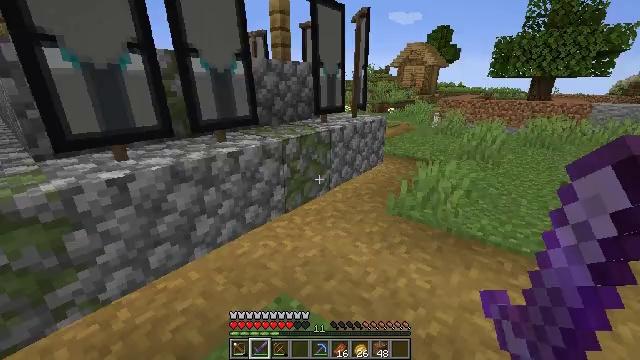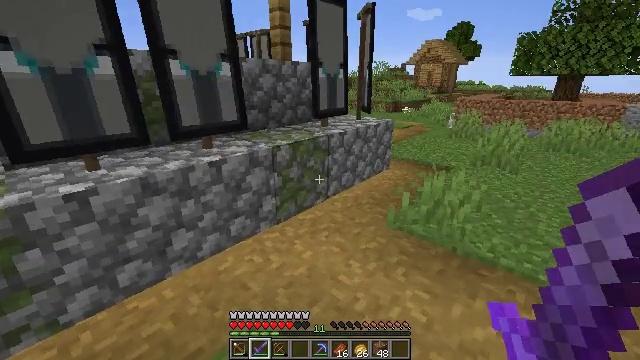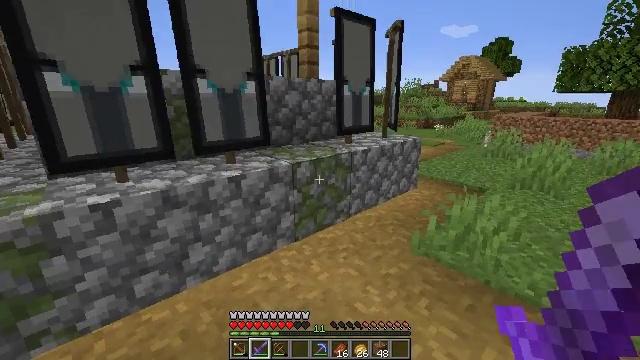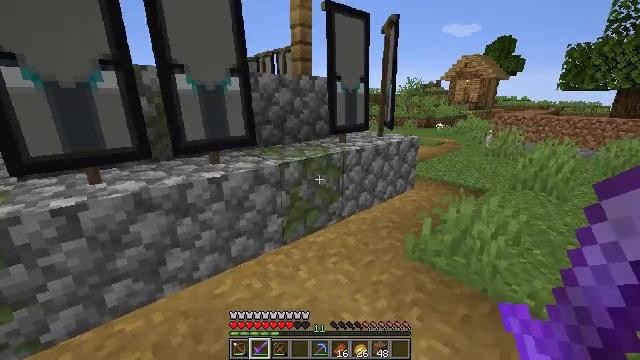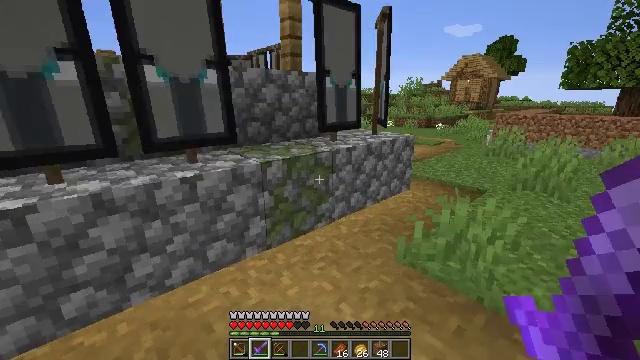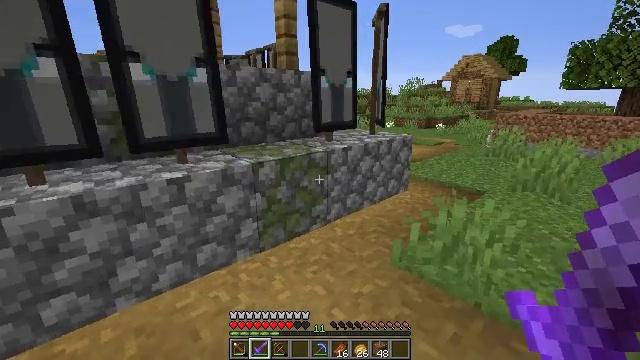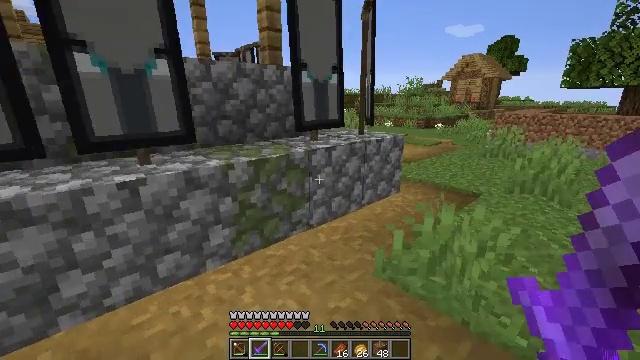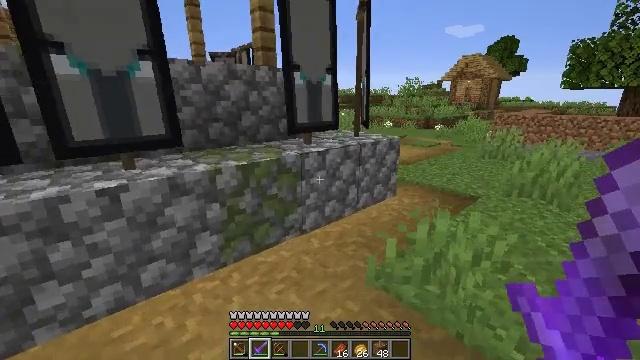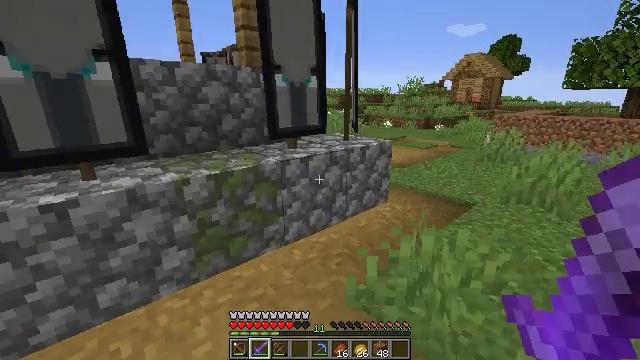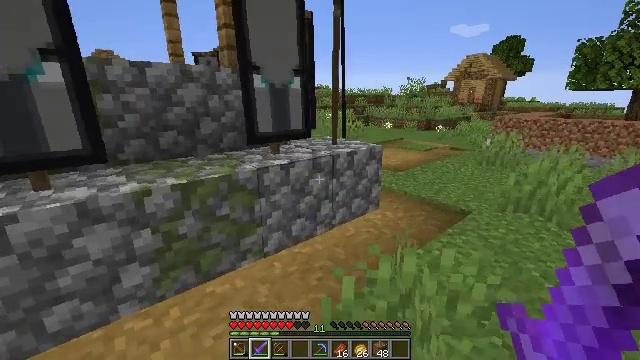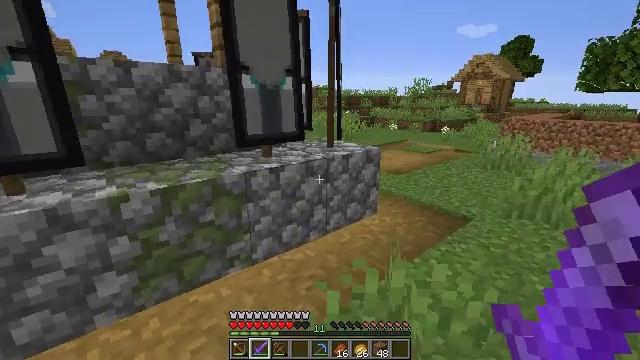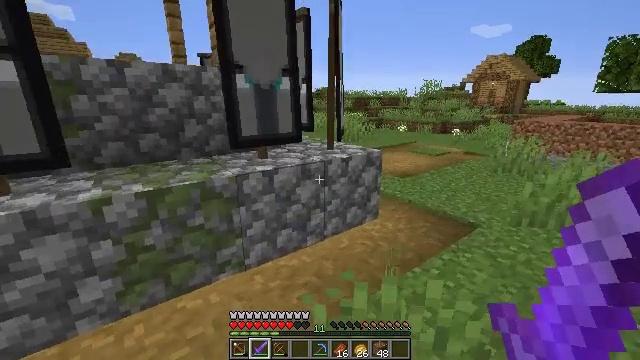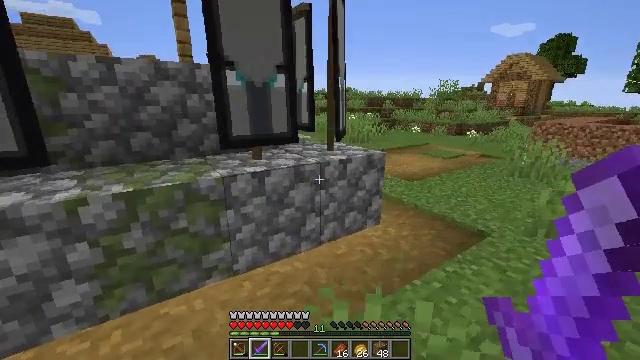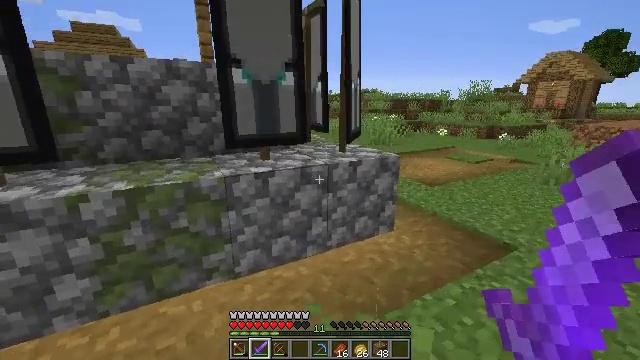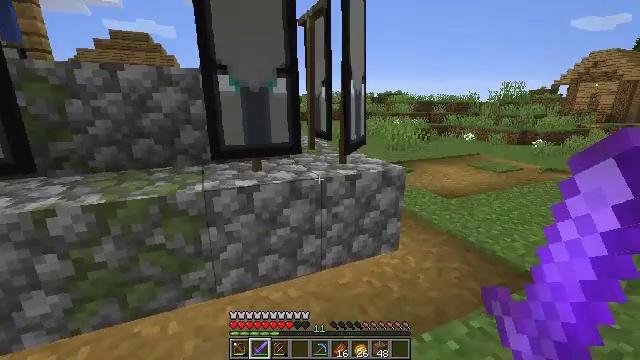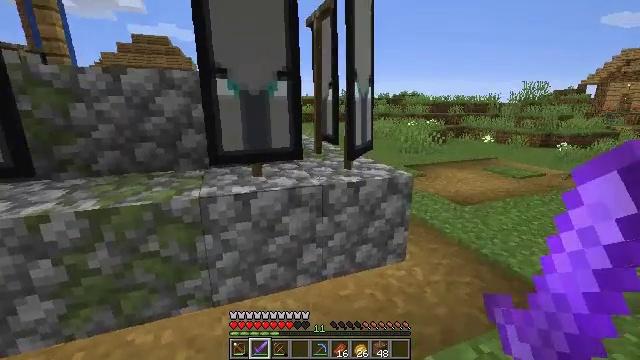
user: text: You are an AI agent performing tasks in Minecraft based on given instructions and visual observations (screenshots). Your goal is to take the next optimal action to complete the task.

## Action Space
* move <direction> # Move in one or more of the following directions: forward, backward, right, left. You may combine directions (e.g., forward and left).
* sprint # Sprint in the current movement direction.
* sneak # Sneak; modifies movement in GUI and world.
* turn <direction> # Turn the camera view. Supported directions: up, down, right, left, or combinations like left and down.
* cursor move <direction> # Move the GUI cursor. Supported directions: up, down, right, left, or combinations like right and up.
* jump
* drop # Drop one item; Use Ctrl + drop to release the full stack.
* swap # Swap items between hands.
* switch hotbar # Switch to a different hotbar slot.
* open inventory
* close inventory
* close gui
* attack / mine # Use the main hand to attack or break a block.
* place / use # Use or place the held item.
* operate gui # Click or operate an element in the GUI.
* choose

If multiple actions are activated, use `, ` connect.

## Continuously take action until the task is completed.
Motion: motion action
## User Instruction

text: Mine the white banner to collect it.
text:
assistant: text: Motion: move forward and move right
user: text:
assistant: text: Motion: move forward and move right, turn left and up
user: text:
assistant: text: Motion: move forward and move right
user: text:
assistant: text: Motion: move forward and move right
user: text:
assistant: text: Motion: move forward and move right
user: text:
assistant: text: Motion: move forward and move right
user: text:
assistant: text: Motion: move forward and move right
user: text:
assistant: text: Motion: move forward and move right
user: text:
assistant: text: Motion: move forward and move right
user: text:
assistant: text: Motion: move forward and move right, turn left
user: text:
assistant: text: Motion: move forward and move right, turn left
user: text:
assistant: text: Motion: move forward and move right, turn left
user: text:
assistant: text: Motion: move forward and move right, turn left
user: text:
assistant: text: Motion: move forward and move right, turn left
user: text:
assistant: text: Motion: move forward and move right, turn left
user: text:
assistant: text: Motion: move forward and move right, turn left
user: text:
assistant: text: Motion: move forward and move right, turn left
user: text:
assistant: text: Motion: move forward and move right, turn left
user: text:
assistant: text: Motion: move forward and move right, turn left
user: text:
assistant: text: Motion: move forward and move right, turn left
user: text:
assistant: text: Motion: move forward and move right, turn left
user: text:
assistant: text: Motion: move forward and move right, turn left
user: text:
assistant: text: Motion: move forward and move right, turn left
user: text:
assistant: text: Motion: move forward and move right
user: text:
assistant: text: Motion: move forward and move right, turn left
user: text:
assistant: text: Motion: move forward and move right, turn left
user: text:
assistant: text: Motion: move forward and move right, turn left
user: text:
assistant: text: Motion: move forward and move right, turn left
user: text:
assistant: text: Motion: move forward and move right, turn left
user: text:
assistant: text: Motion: move forward and move right, turn left